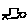
Label: car